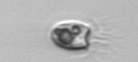
Label: Balanion